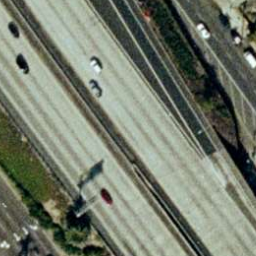
Label: freeway